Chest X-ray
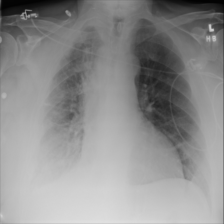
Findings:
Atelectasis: negative
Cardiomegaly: negative
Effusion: negative
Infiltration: negative
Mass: negative
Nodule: negative
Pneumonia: negative
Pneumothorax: negative
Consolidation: negative
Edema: negative
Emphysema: negative
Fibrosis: negative
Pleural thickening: negative
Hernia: negative